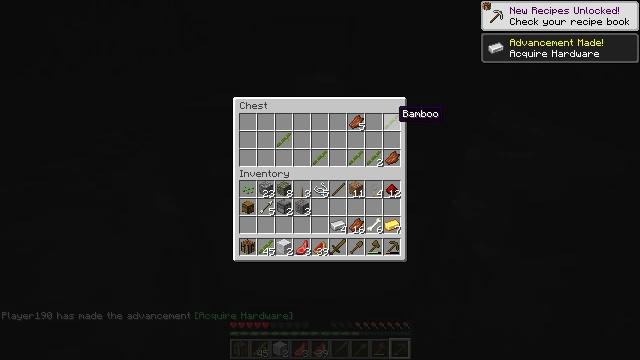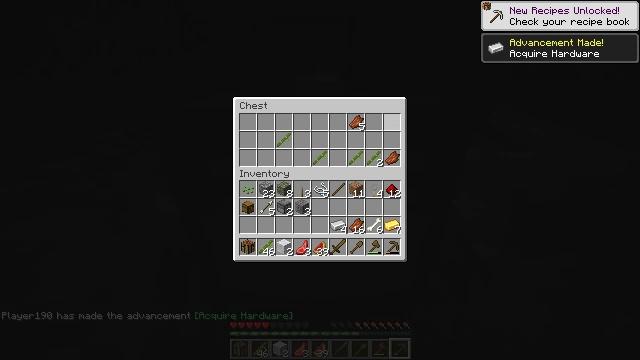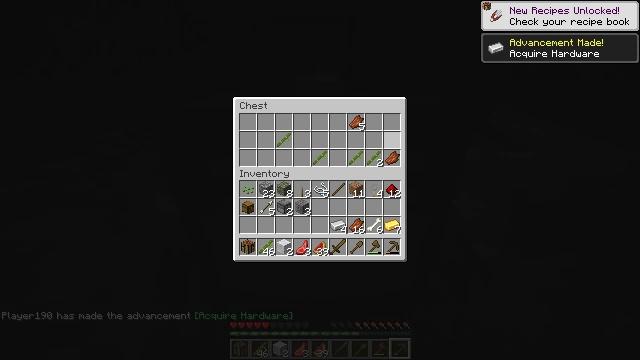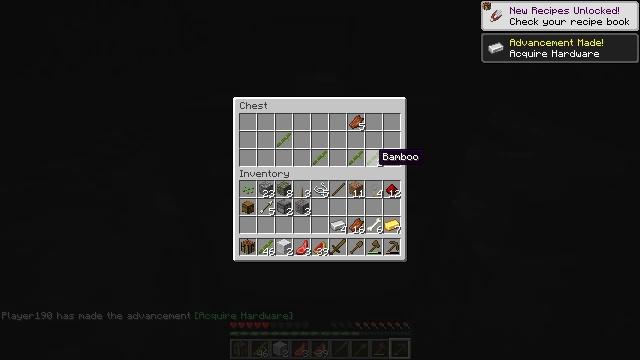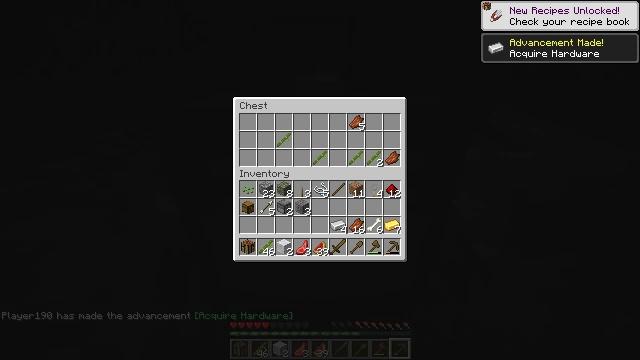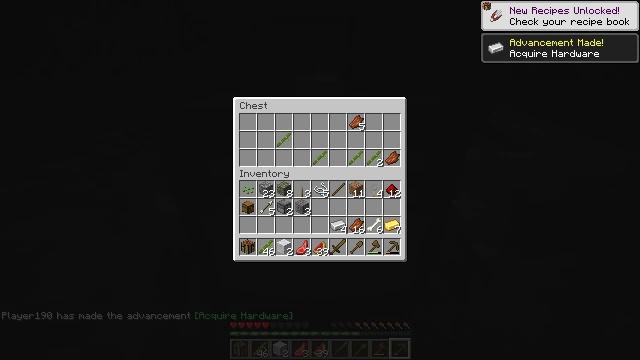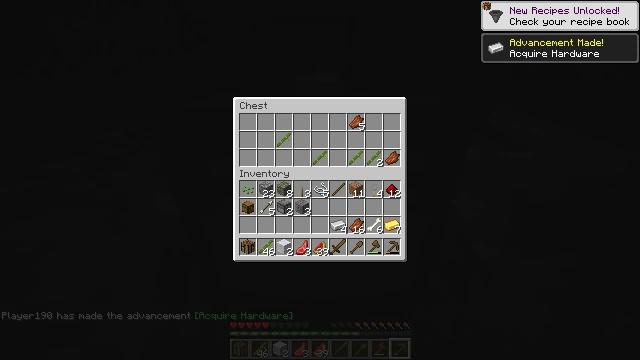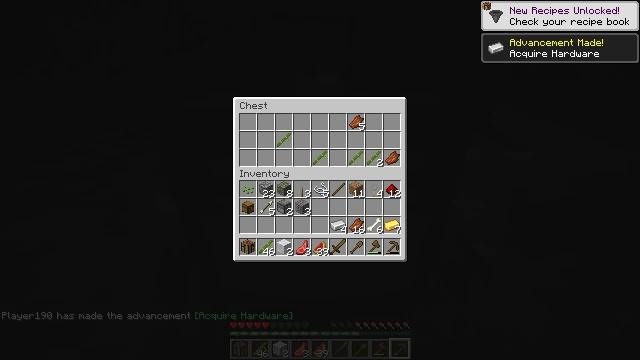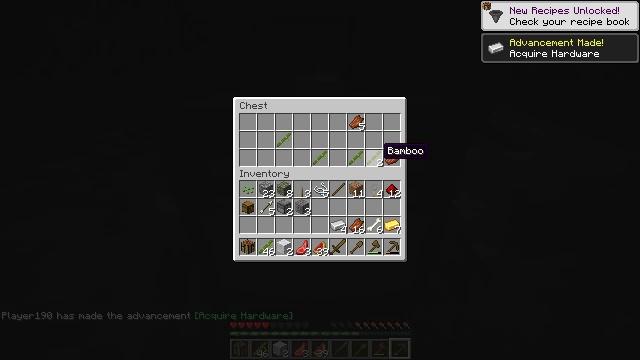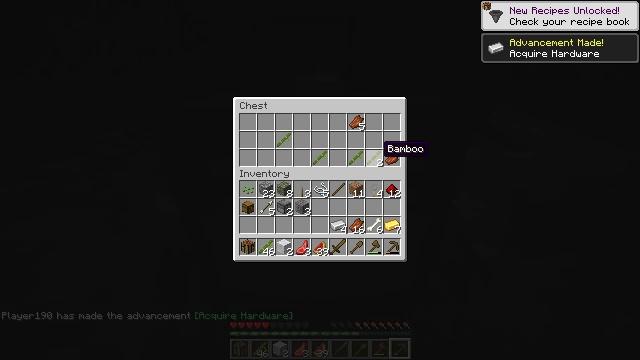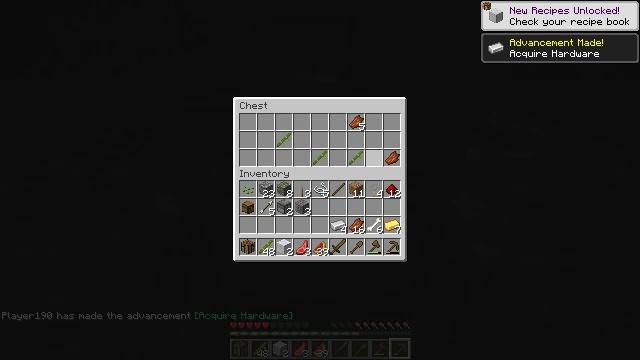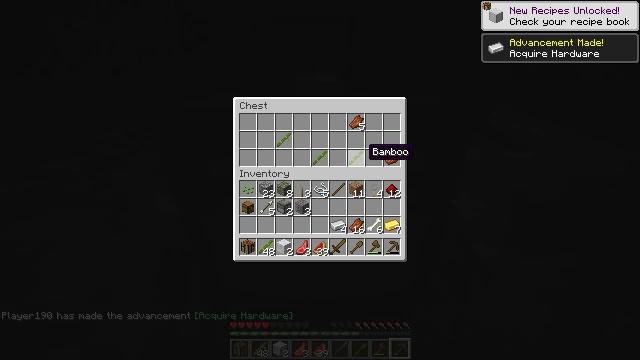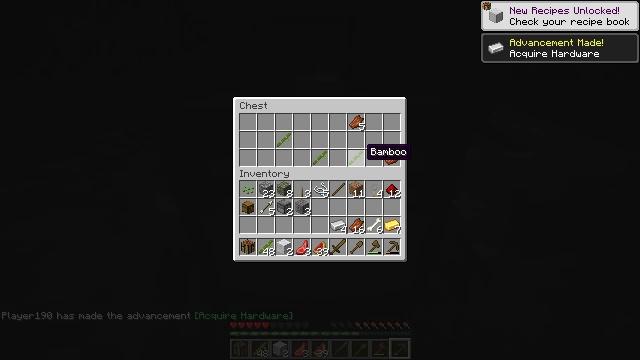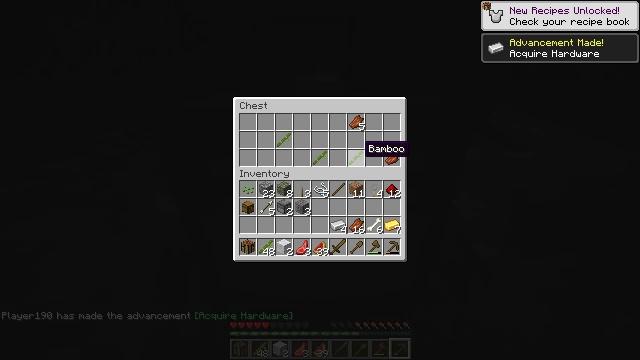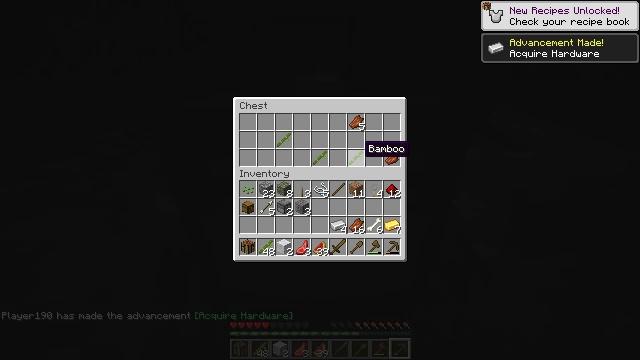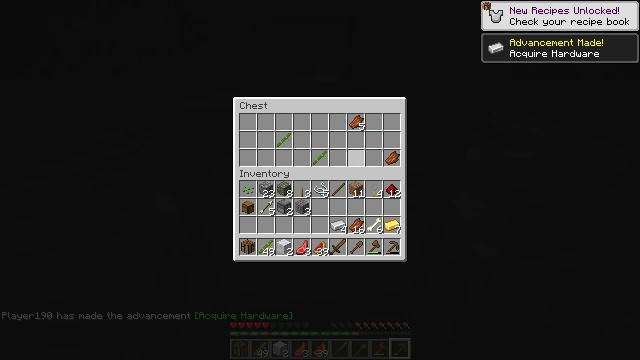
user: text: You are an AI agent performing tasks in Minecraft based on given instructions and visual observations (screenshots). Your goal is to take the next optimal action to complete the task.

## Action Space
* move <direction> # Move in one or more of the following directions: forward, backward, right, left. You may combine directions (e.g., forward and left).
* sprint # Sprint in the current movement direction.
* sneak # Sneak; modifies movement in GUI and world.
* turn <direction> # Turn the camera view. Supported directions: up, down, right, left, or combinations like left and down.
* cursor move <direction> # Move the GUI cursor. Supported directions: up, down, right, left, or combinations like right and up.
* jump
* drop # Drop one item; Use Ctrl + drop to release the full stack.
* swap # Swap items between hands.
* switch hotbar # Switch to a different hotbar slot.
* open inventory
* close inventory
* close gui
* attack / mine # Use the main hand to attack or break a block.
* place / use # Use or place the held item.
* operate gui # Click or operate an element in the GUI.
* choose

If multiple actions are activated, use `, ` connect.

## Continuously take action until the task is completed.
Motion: motion action
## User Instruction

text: Recycle the repeater from a redstone circuit.
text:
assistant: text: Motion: sneak, operate gui
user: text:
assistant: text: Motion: sneak, cursor move left and down, operate gui
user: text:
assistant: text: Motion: sneak, cursor move left and down, operate gui
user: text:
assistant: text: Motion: sneak
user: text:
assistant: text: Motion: sneak
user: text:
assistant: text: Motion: sneak
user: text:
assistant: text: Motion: sneak
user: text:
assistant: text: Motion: sneak, cursor move up
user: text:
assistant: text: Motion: sneak
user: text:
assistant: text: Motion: sneak, operate gui
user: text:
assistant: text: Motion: sneak, cursor move left, operate gui
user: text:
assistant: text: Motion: sneak, operate gui
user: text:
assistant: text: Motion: sneak
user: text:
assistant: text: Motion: sneak
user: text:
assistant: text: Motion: sneak, operate gui
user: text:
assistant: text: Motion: sneak, cursor move left, operate gui
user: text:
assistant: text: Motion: sneak, cursor move left
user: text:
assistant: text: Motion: sneak
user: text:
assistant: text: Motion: sneak
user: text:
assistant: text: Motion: sneak
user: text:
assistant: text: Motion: sneak
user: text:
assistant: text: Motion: sneak
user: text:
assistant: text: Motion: sneak, operate gui
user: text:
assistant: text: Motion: sneak, cursor move left, operate gui
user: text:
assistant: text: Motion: sneak, cursor move left and up
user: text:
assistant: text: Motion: sneak
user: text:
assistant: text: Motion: sneak
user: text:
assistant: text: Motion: sneak
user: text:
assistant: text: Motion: sneak
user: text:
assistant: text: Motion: sneak, operate gui